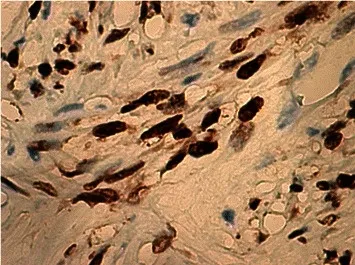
Progesterone+, 40x.
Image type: pathology (immunostaining)